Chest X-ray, AP view. Patient: 38 years old, sex F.
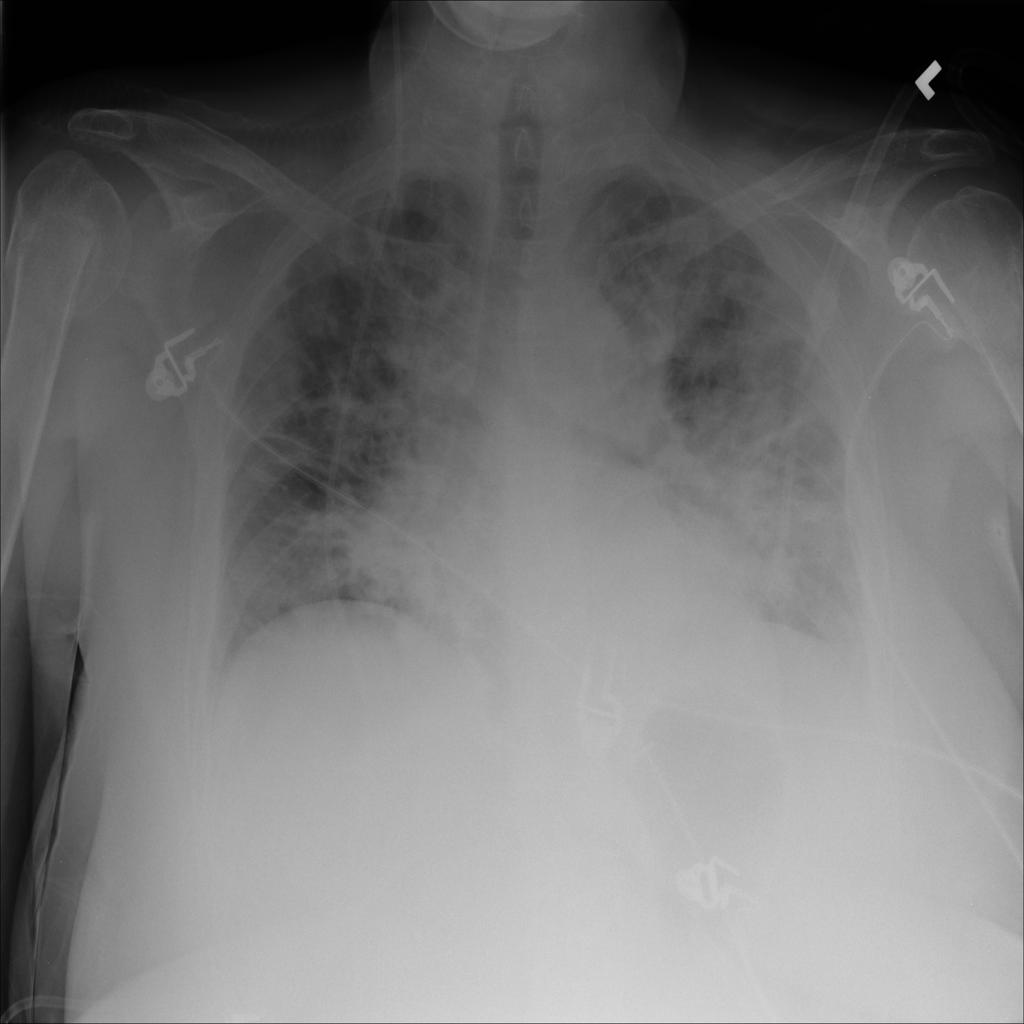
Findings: Atelectasis, Effusion, Infiltration